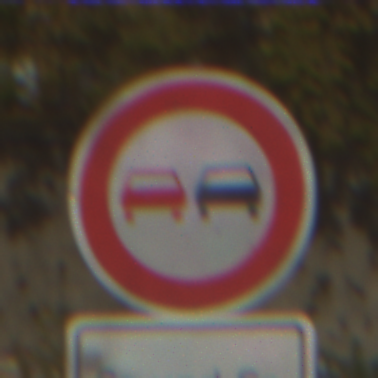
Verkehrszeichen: Ueberholverbot
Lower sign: ZeitangabenMitBeschraenkungAufWochentage8
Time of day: MorningAfternoon
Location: Outdoor (Suburban)
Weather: PartlyCloudy
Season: NotSpecified
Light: Natural